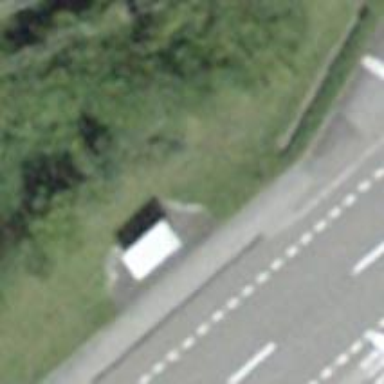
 serving as platform for public transportation."